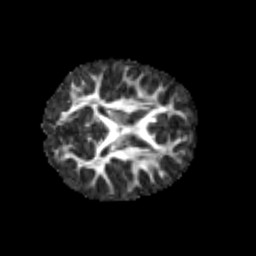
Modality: FA
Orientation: axial
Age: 7
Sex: male
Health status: healthy